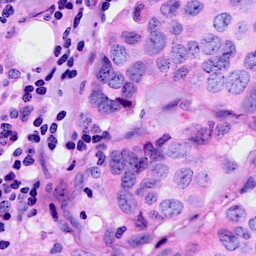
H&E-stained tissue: Breast